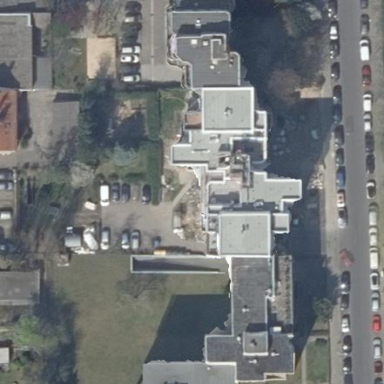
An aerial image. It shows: Apartment building with flat roof.